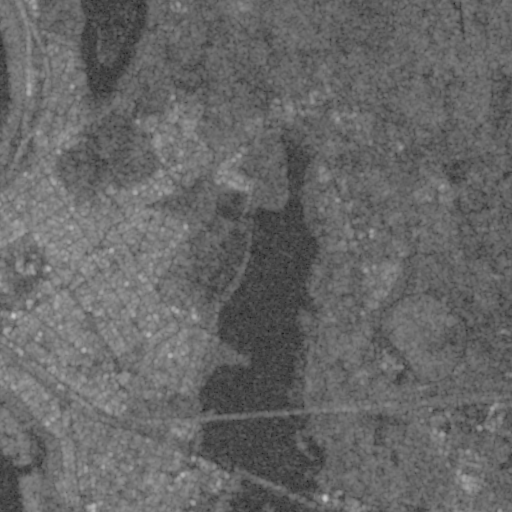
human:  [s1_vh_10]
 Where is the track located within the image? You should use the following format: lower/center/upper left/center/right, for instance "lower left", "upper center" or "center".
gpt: The track is located in the lower right of the image.
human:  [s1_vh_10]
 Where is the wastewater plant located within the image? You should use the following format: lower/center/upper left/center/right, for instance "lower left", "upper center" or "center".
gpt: The wastewater plant is located in the lower right of the image.
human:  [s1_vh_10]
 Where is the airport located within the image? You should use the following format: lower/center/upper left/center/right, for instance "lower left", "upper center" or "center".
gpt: There is no airport in the image.

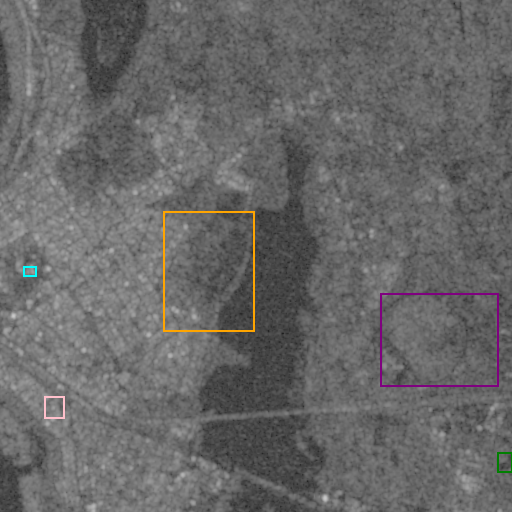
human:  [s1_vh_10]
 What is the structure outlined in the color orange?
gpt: The structure outlined in orange is a park.
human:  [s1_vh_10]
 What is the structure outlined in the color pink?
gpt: The structure outlined in pink is a parking lot.
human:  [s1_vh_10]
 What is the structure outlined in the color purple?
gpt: The structure outlined in purple is a track.
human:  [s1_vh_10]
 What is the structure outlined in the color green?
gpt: The structure outlined in green is a wastewater plant.
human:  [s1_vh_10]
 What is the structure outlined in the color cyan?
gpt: The structure outlined in cyan is a building.
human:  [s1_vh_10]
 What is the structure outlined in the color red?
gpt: There is no red outline.